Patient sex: M
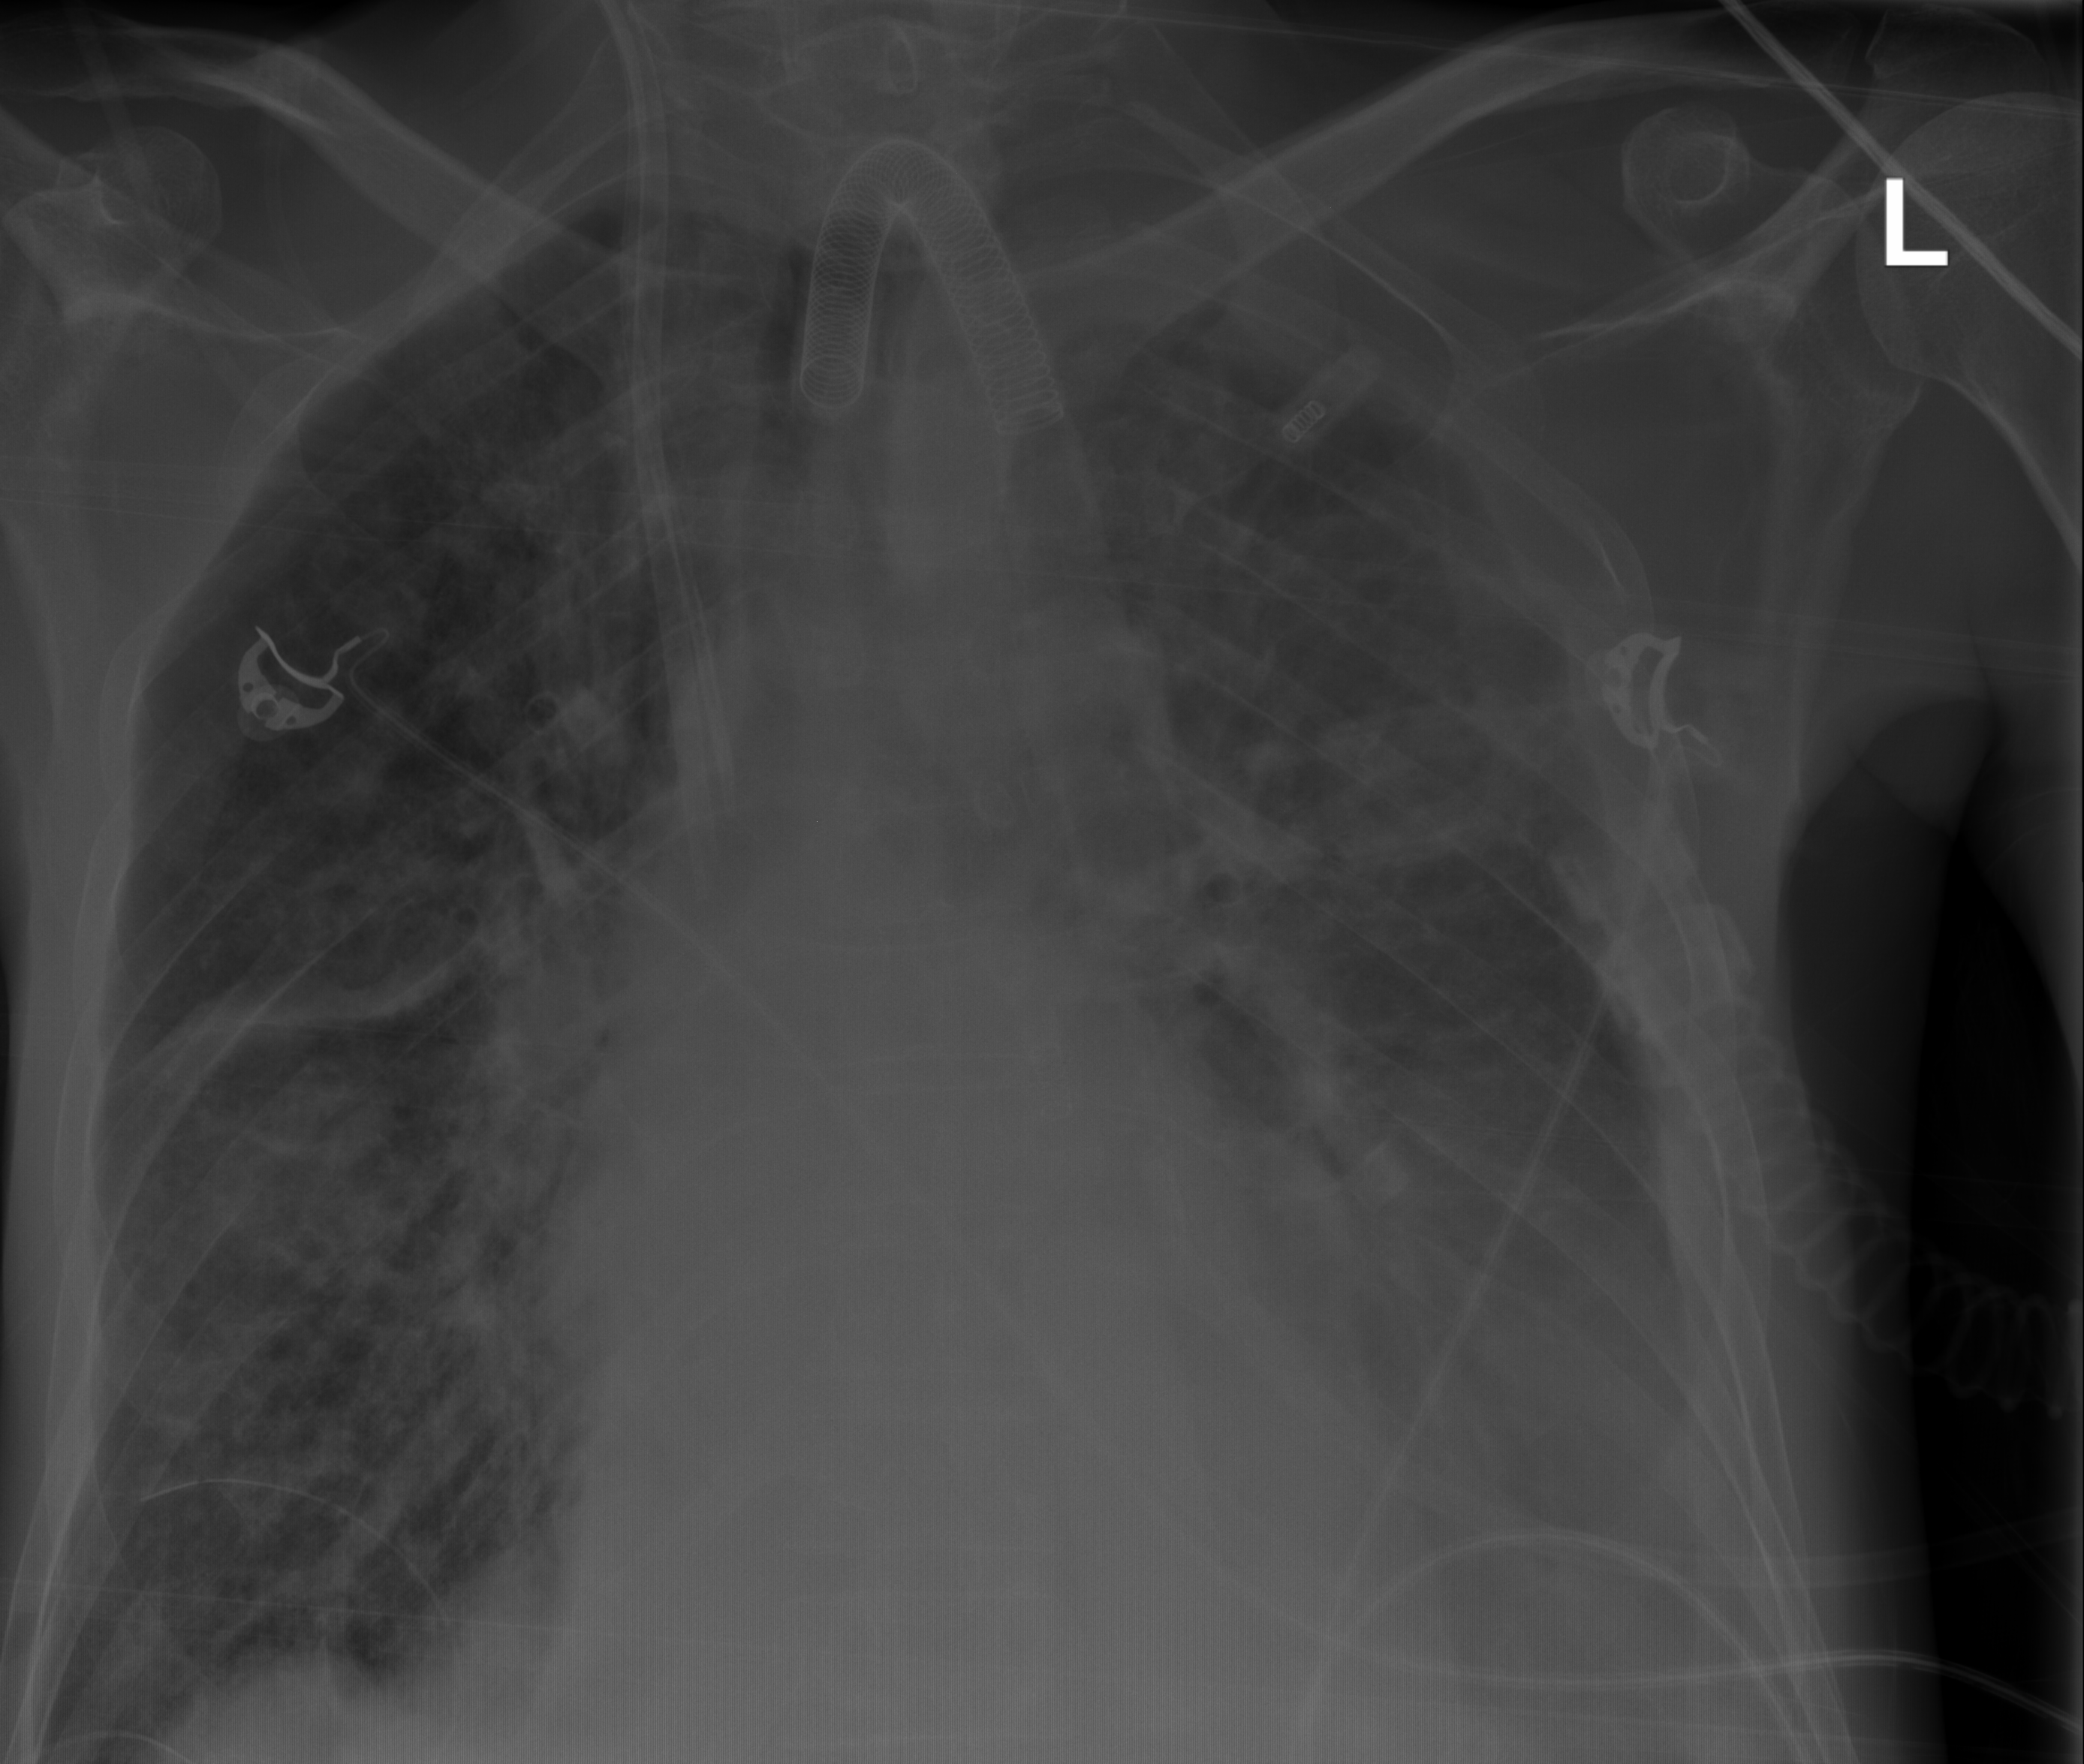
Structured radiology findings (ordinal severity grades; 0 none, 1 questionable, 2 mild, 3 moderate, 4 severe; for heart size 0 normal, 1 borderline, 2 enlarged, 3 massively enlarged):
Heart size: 1
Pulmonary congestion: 2
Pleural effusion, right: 2
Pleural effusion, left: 3
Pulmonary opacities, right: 2
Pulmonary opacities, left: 2
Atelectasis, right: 0
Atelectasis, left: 2